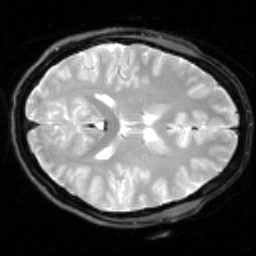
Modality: inplaneT2
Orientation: axial
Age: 26
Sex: female